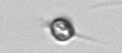
Label: Acanthoica_quattrospina